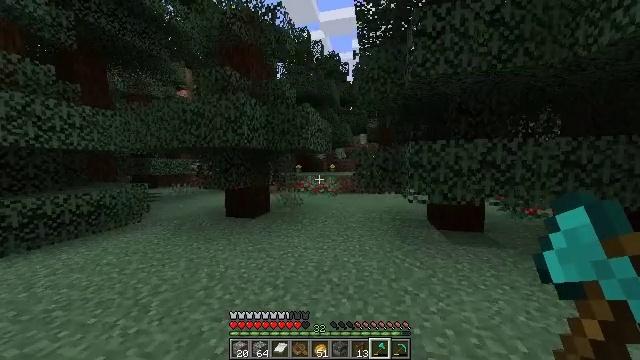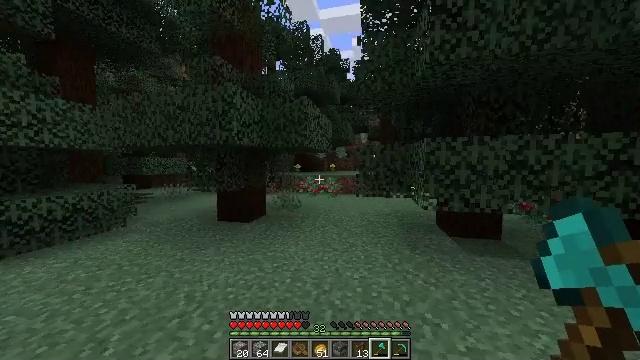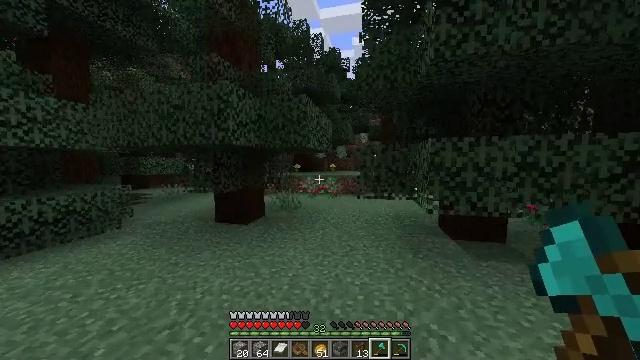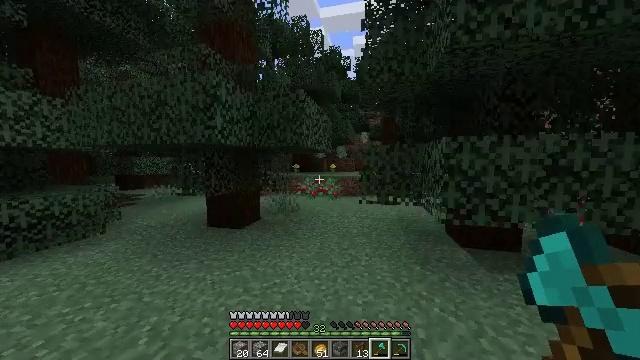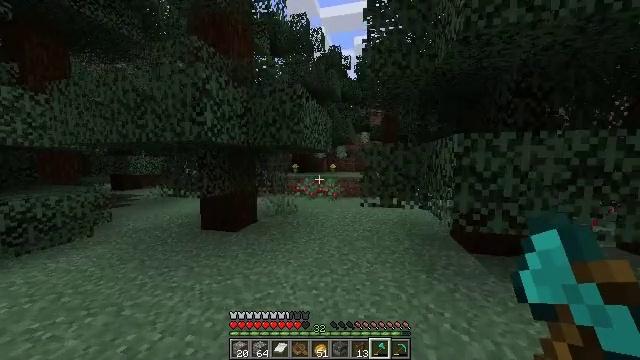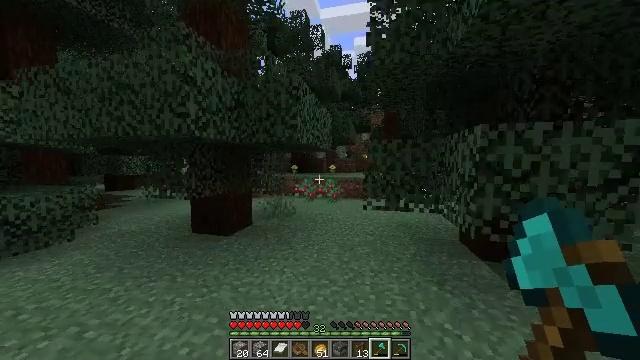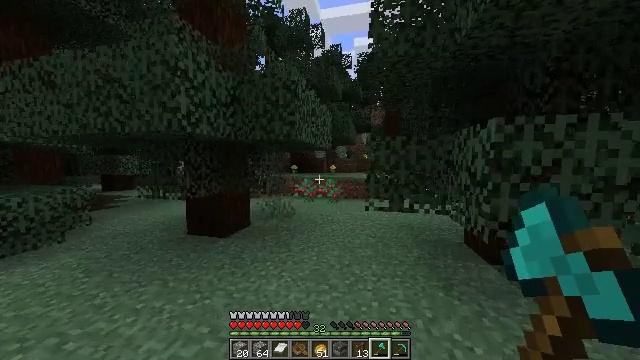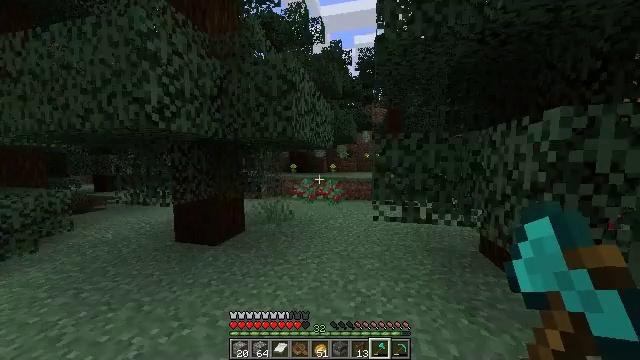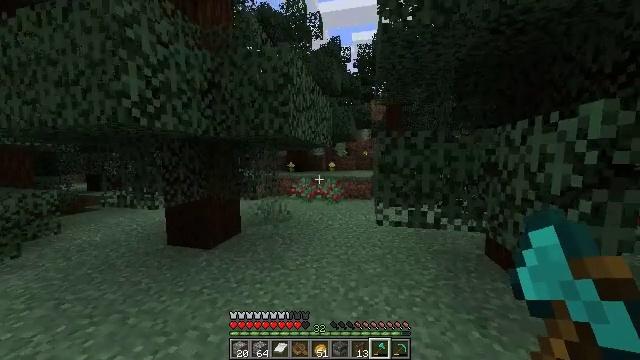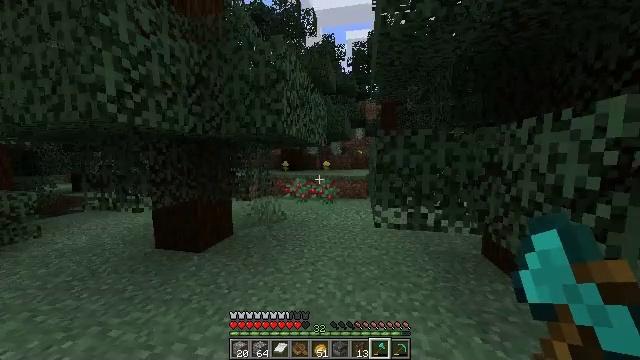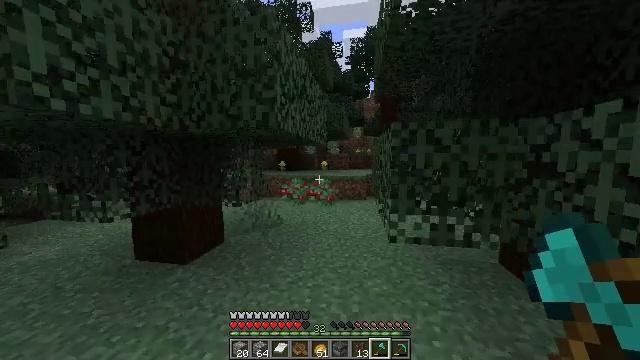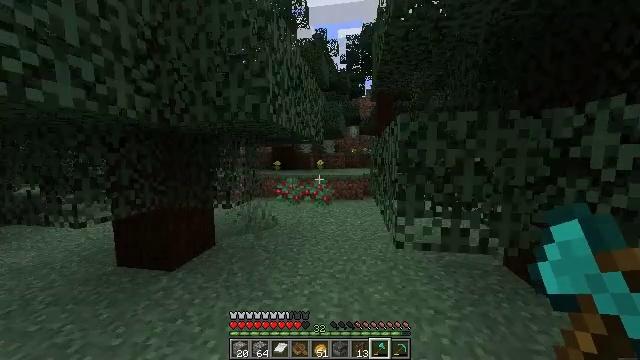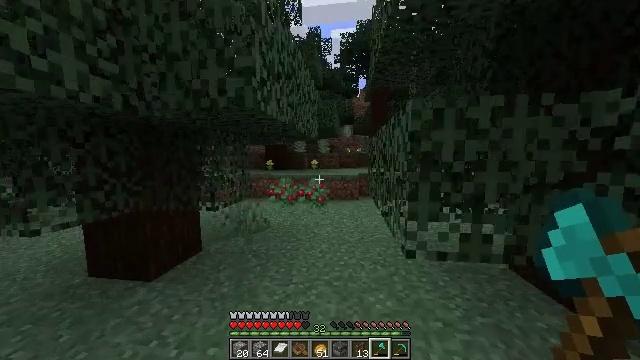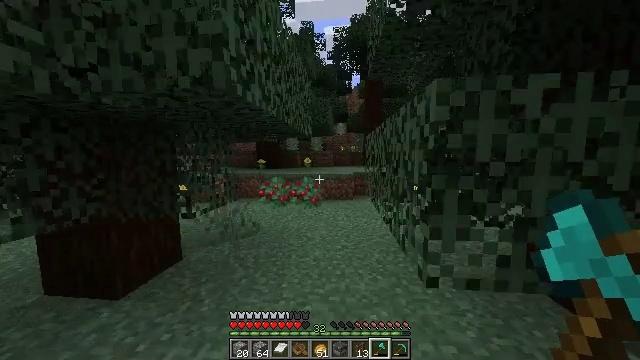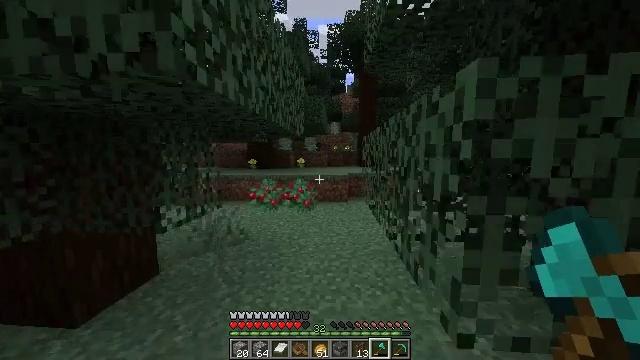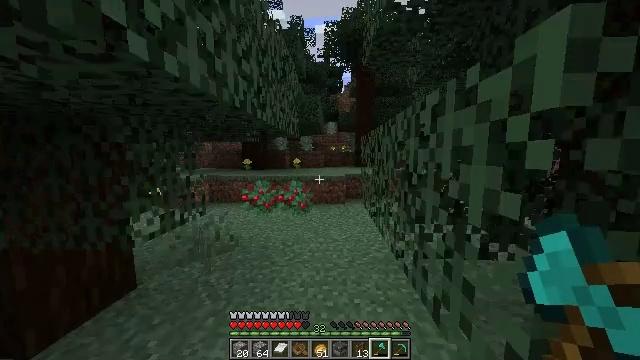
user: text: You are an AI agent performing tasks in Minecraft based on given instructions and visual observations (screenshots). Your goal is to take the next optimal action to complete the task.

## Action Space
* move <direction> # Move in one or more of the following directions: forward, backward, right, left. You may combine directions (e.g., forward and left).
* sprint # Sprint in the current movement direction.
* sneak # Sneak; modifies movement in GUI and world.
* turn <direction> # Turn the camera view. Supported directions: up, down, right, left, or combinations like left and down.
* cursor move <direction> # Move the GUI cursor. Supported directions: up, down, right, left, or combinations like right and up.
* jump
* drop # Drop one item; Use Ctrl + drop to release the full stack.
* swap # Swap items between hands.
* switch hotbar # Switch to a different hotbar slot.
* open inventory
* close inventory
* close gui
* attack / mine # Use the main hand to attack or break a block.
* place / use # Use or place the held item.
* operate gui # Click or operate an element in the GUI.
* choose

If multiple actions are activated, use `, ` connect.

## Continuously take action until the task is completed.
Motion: motion action
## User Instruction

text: Remove a spruce boat from the inventory.
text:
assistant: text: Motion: move forward, sprint
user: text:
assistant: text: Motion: move forward
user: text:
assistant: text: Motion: move forward
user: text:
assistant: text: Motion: move forward
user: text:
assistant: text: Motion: move forward
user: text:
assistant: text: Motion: move forward
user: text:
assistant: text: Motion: move forward
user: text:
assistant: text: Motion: move forward
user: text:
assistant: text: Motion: move forward, turn right
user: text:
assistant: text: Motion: move forward
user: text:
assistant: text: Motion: move forward, turn right
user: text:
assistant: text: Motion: move forward, turn right
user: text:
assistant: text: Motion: move forward, turn right
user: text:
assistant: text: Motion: move forward, turn right
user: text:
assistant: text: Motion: move forward
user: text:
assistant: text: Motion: move forward
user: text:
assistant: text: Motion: move forward
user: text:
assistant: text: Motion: move forward
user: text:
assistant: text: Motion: move forward, turn right
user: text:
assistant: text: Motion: move forward, turn right
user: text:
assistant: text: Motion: move forward, sprint, turn right
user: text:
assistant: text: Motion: move forward, sprint, turn right
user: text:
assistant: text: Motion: move forward, sprint, turn right
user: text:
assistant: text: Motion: move forward, sprint
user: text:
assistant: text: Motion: move forward
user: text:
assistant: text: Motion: move forward
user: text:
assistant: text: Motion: move forward
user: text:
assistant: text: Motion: move forward
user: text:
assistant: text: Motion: move forward
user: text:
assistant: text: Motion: move forward